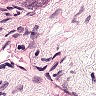
Metastatic tissue present: no